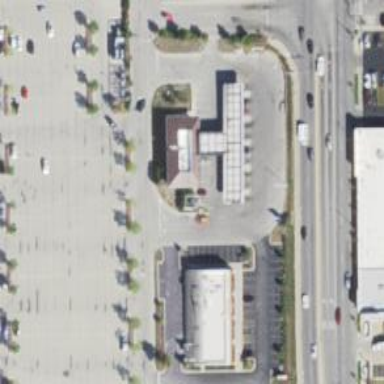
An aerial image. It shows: Convenience shop.